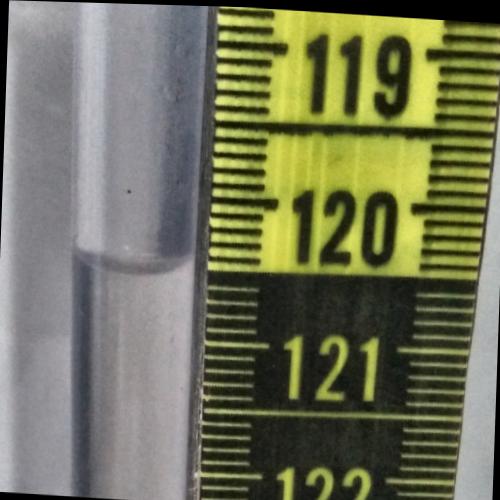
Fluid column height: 120.5 cm